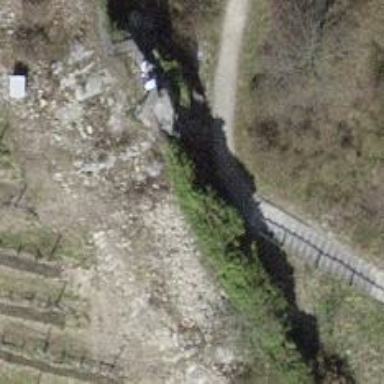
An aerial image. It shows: Rocky path.